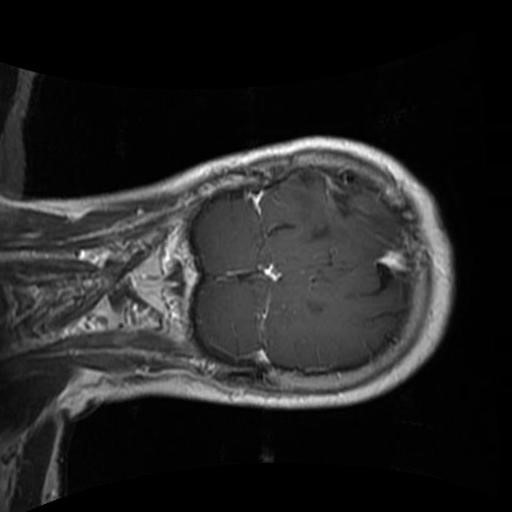
Label: brain_glioma